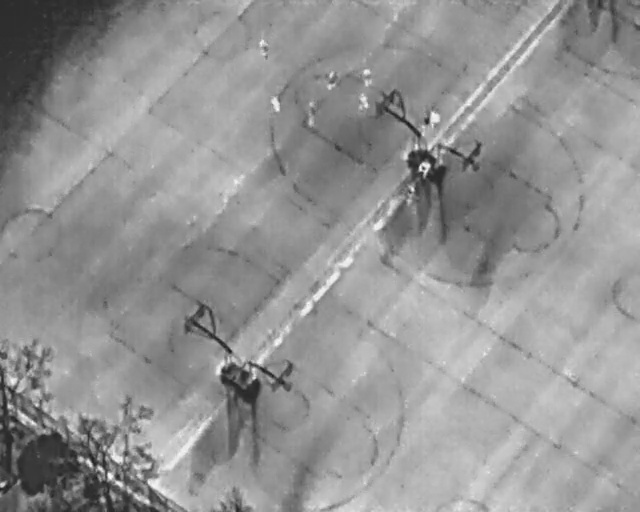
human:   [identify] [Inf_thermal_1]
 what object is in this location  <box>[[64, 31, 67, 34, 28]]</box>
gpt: <ref>1 medium person at the center</ref>